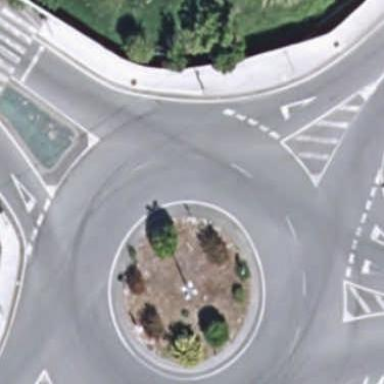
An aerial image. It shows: Secondary road leading to roundabout.